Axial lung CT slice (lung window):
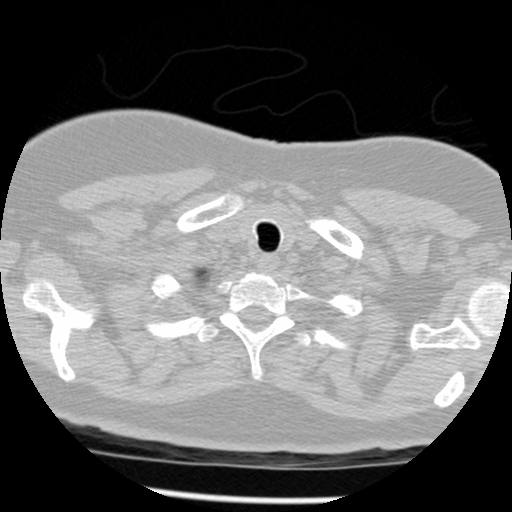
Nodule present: no